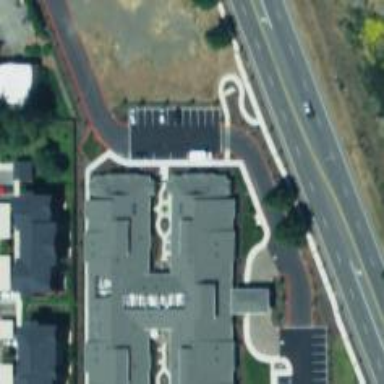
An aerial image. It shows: Service building.